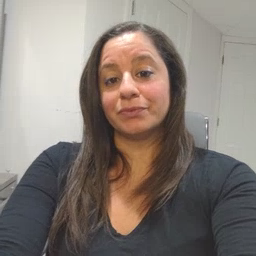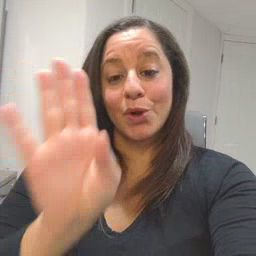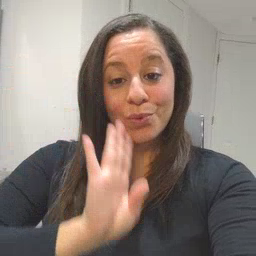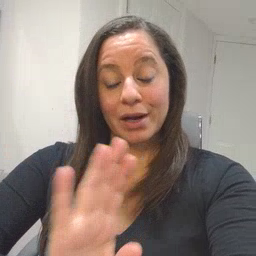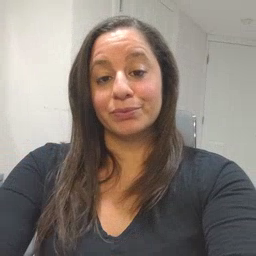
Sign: brown